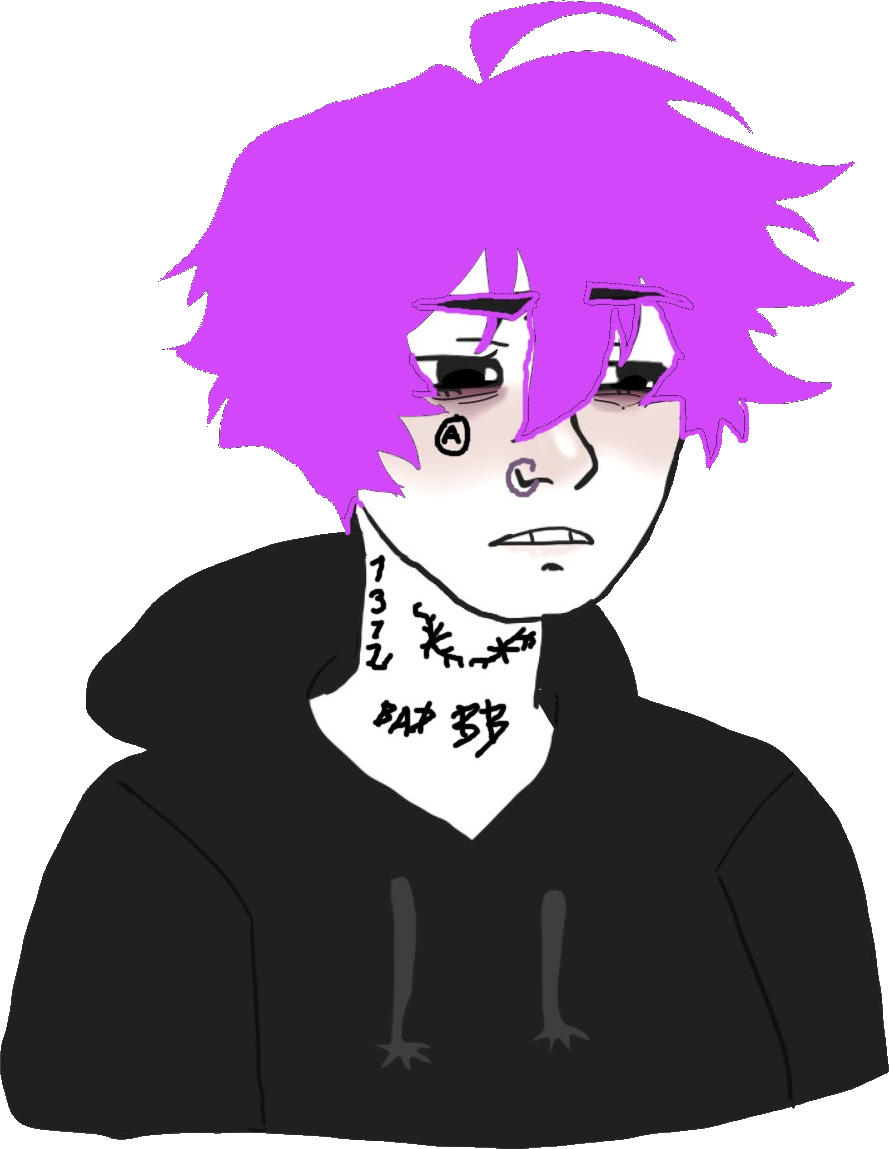
Label: 5_Twinkjak